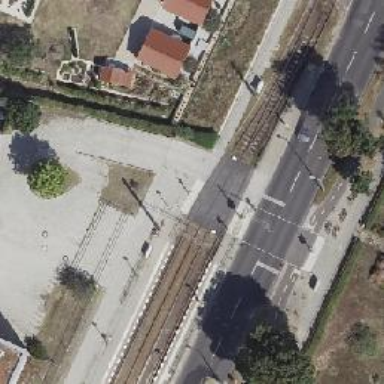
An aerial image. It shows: Tram level crossing on the railway.